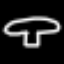
Label: mushroom